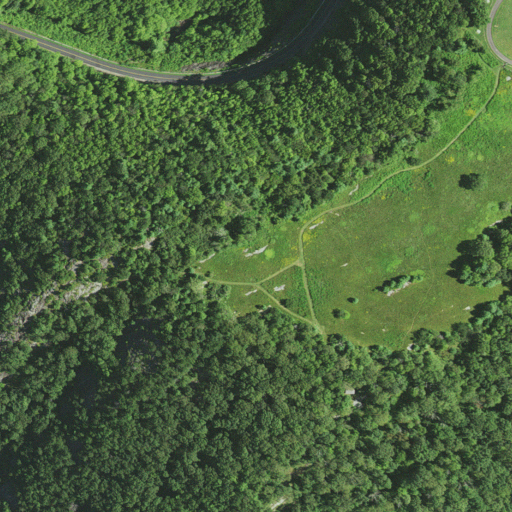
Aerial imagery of mountain in North Carolina named Bluff Mountain containing deciduous forest, mixed forest, pasture, open development, evergreen forest, and medium intensity development